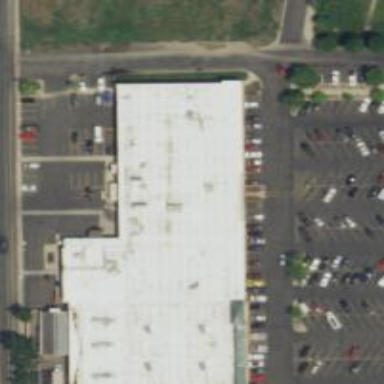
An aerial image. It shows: Supermarket.